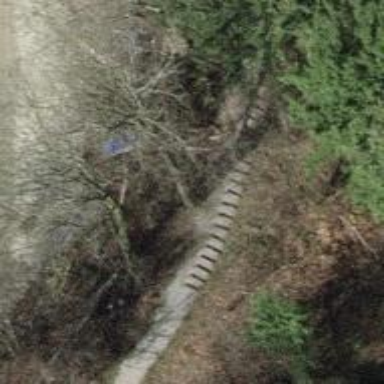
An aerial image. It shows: Ground-level steps.